Question: My code :
'''
$('#datepicker').datepicker({
inline: true,
onSelect: function(dateText, inst) {
var d = new Date(dateText);
alert("DateText=>"+ dateText + "," + "DATE =>" + d);
$('#calendar').fullCalendar('gotoDate', d);
}
});
})
'''
My error :

My problem is that the function is being passed dateText from fullCalendar in the form dd/mm/yyyy...it is then creating a new date using this and it is messing it up, thinking that the date should be in the form mm/dd/yy. Can anyone help me fix this please?
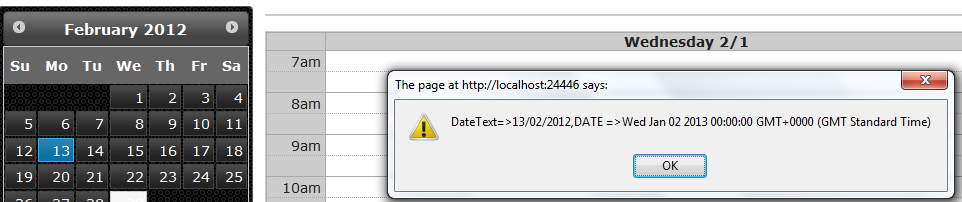
Answer: You are alerting the dateText but passing a date object to calendar. Look at FullCalendar API for format of 'gotDate' argument. You can use
'''
d.getFullYear(), d.getMonth() and d.getDate() to convert
'''